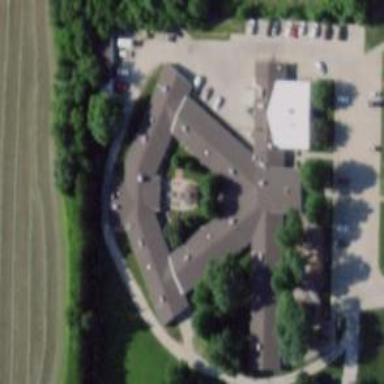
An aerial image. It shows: Nursing home.